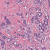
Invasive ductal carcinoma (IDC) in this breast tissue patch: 1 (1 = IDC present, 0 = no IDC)